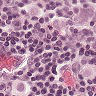
Metastatic tissue present: yes